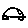
Label: car